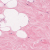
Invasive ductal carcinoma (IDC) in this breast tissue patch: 0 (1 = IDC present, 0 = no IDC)